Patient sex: M
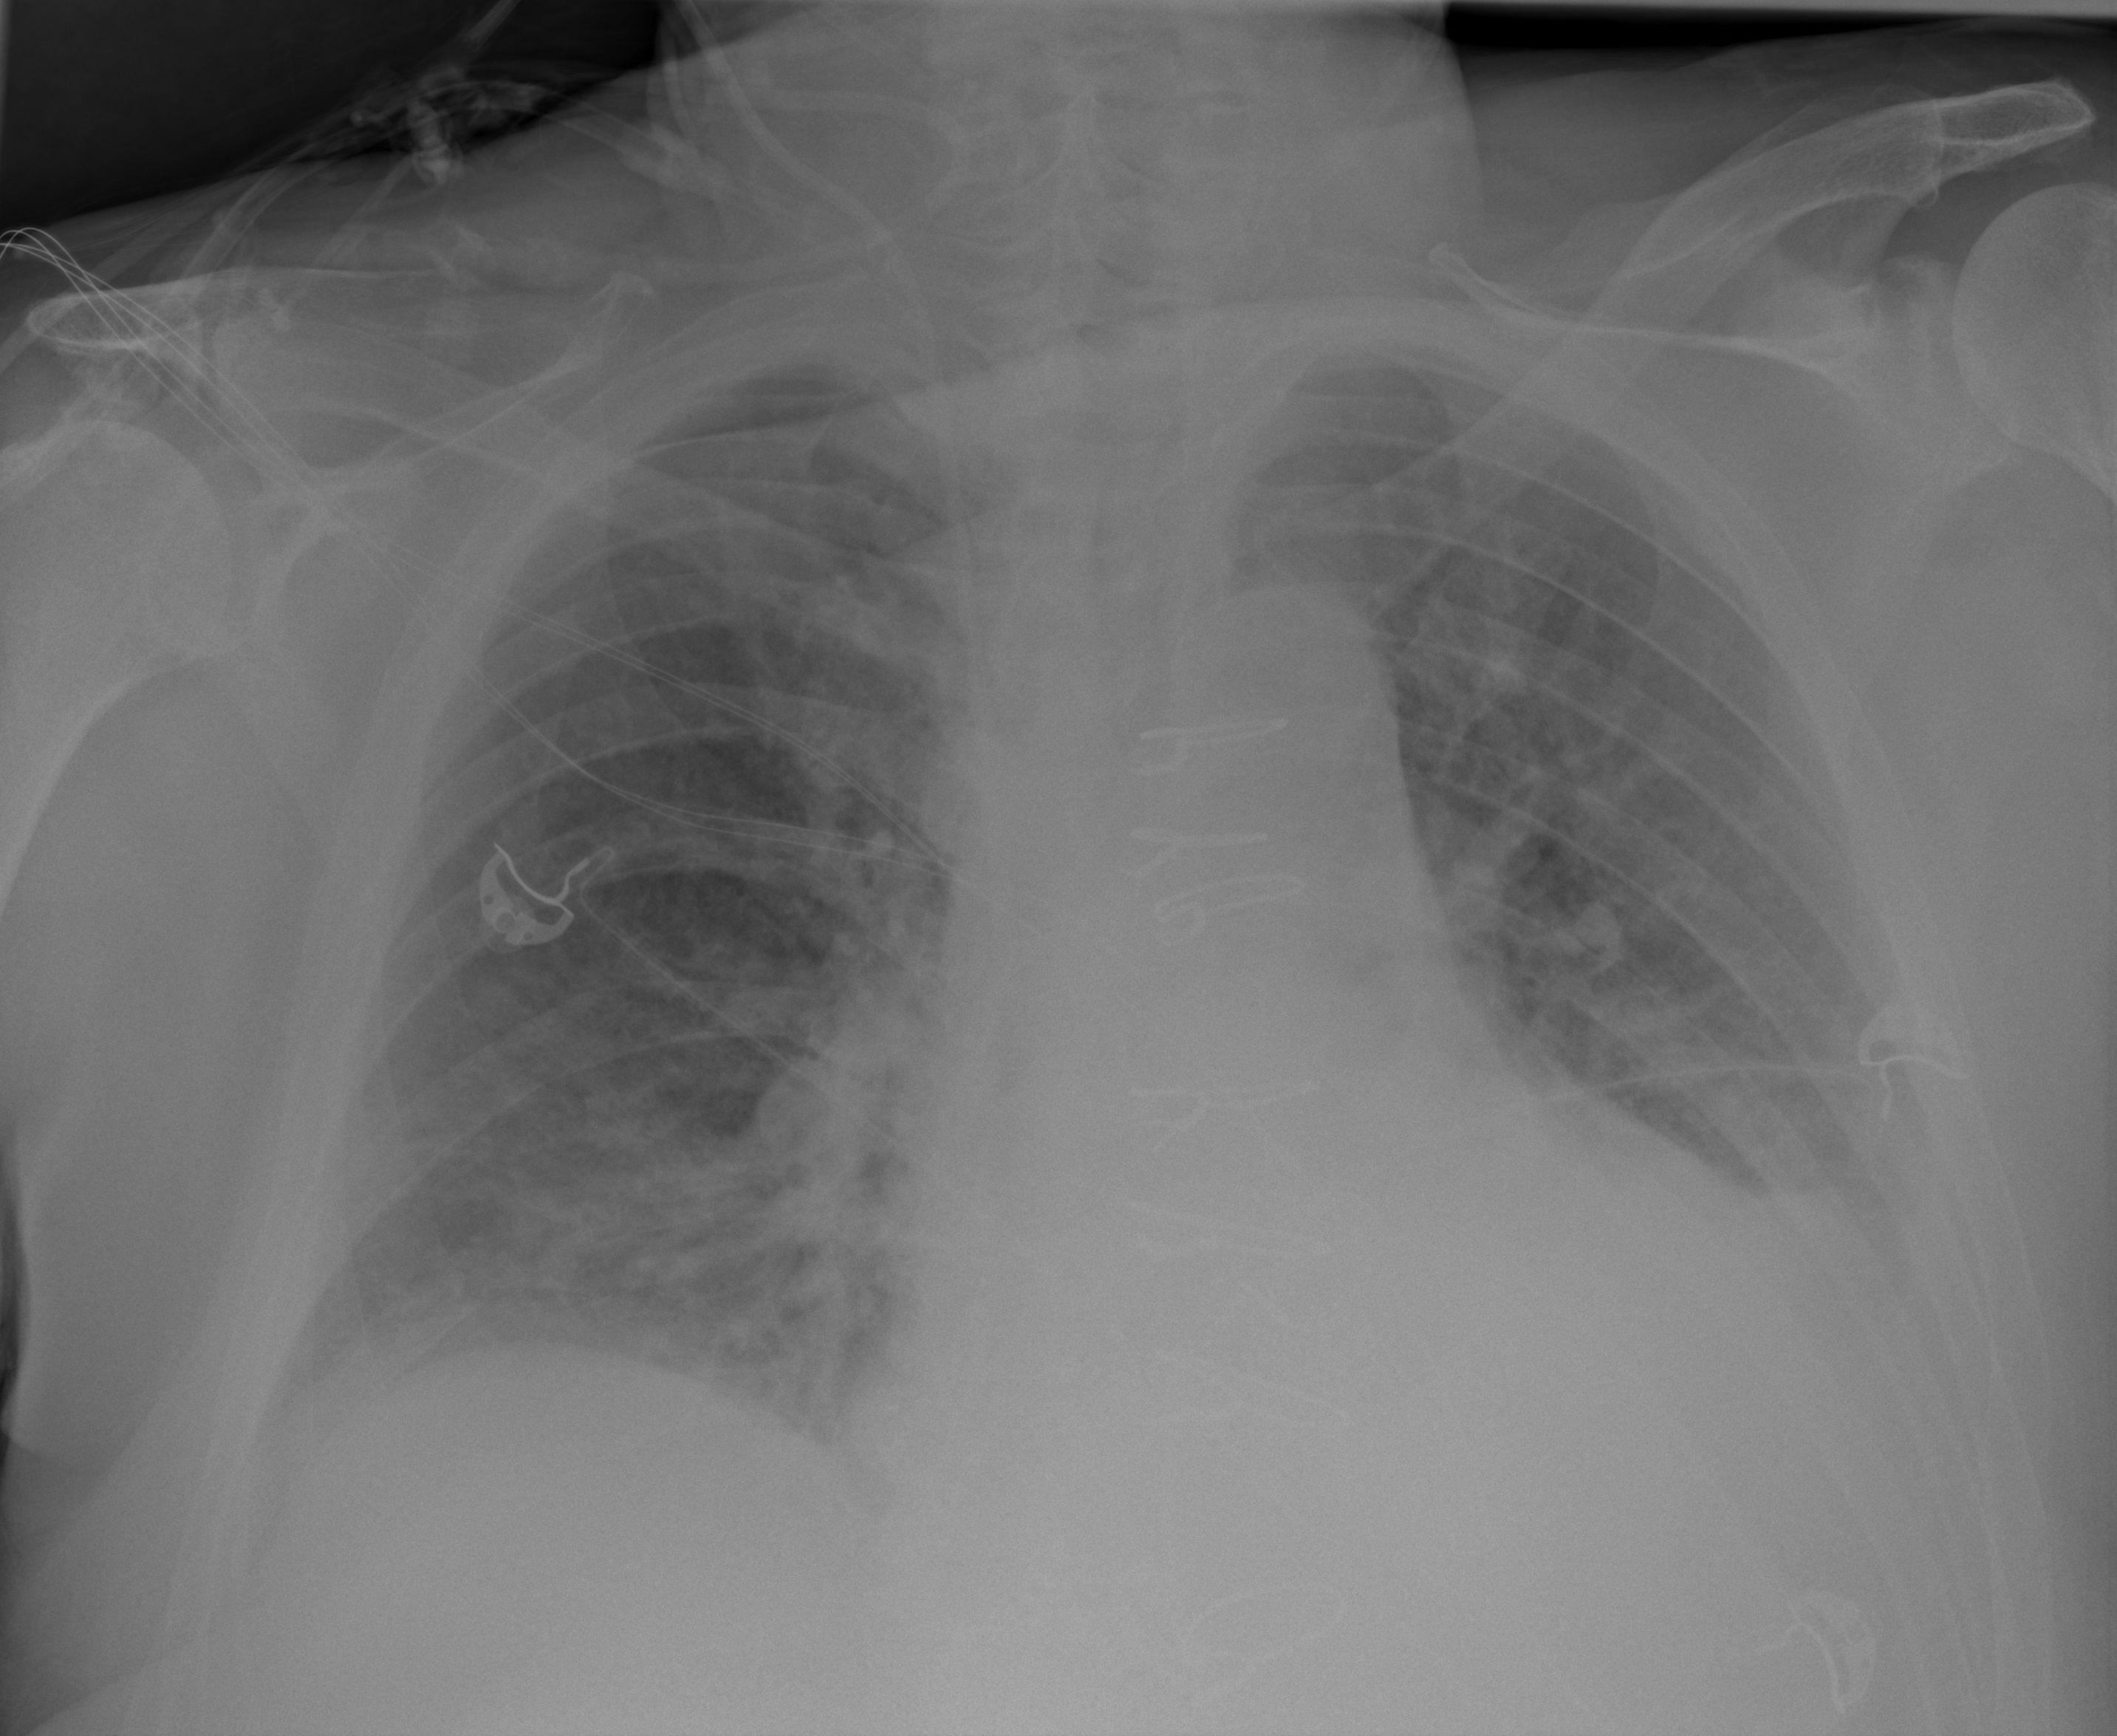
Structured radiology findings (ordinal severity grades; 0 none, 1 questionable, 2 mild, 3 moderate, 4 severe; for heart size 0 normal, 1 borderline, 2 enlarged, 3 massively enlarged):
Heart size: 2
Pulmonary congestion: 2
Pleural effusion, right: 0
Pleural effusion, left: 2
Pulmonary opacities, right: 2
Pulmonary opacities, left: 0
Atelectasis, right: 2
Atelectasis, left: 2